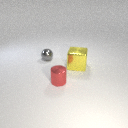
small red metal cylinder in front of small gray metal sphere